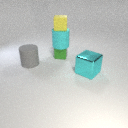
large cyan metal cube in front of small green rubber cube